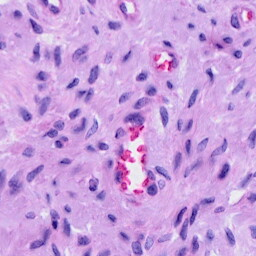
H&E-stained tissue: Cervix